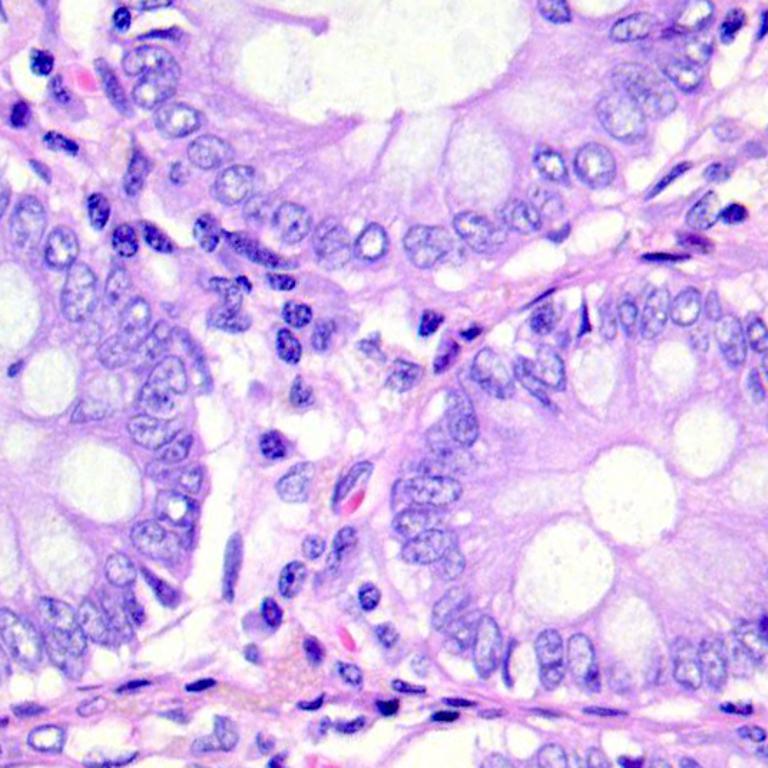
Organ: colon
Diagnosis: benign